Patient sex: M
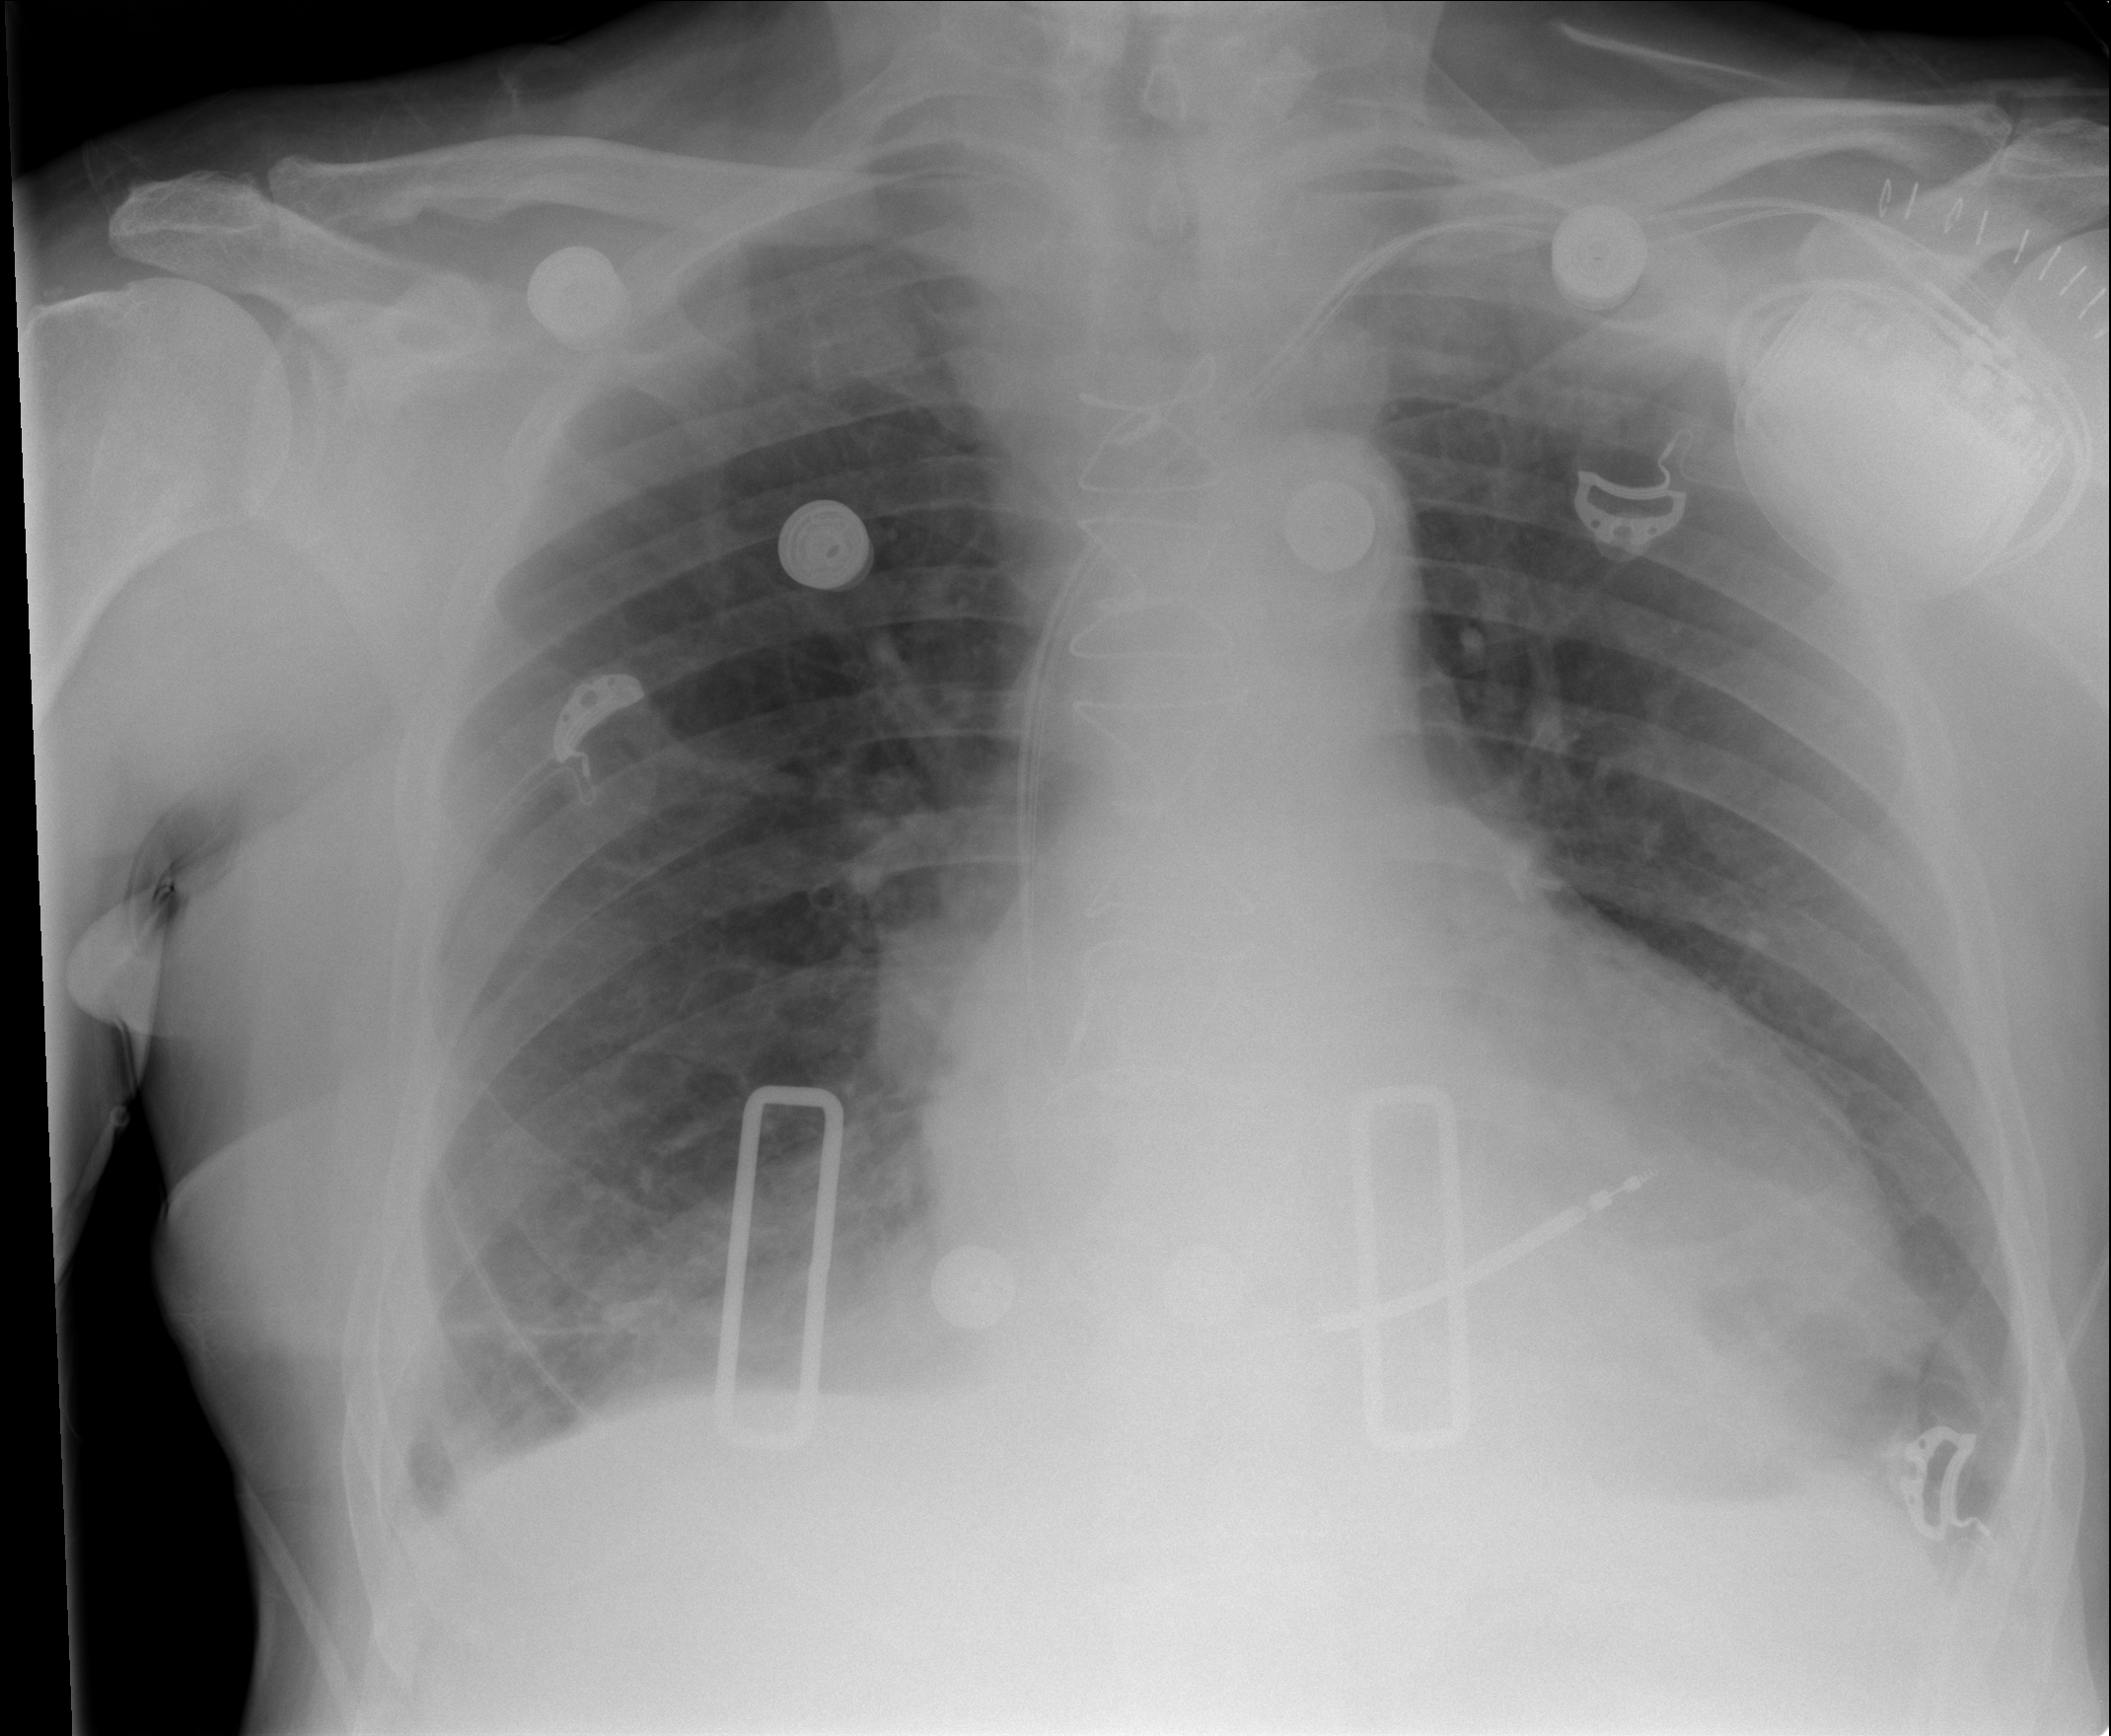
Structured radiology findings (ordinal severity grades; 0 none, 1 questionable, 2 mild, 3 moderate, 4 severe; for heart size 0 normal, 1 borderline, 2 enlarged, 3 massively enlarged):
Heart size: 2
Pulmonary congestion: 2
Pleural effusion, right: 1
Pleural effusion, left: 0
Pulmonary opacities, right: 0
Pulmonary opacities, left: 0
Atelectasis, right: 1
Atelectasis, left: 0